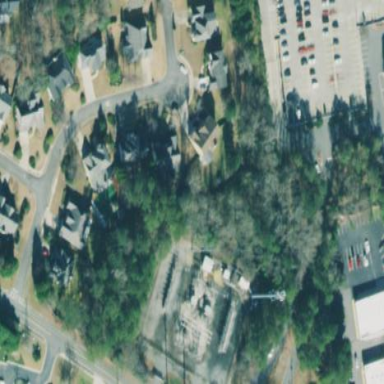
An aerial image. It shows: There is distribution substation enclosed by fence.